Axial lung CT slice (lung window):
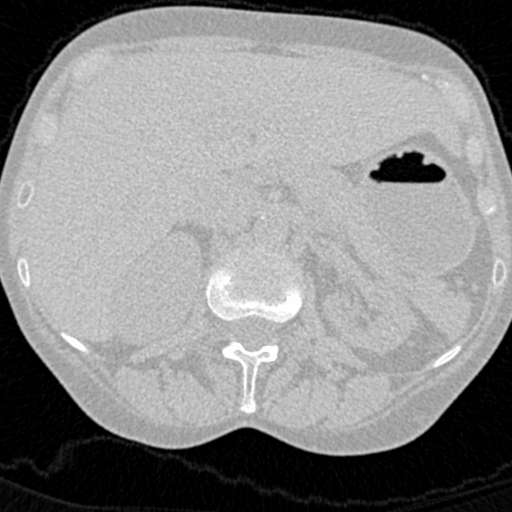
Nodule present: no